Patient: sex F, age 65
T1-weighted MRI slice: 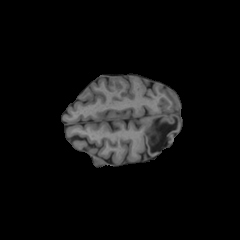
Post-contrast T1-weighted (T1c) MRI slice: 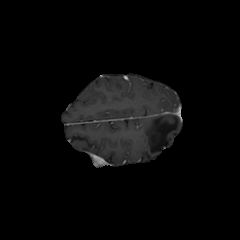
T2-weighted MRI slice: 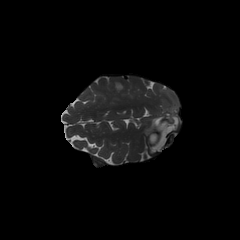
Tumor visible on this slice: yes
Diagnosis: Glioblastoma, IDH-wildtype
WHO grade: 4